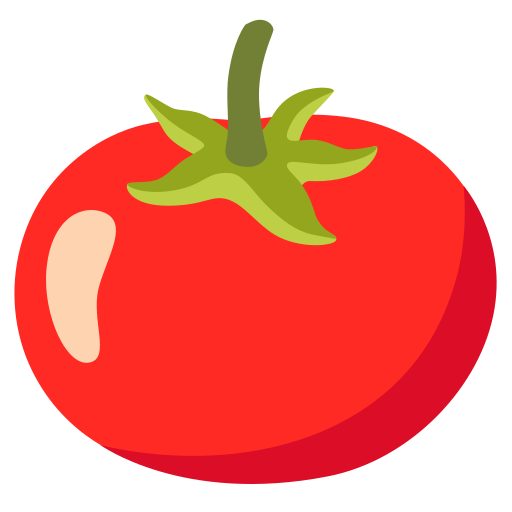
Emoji: 🍅